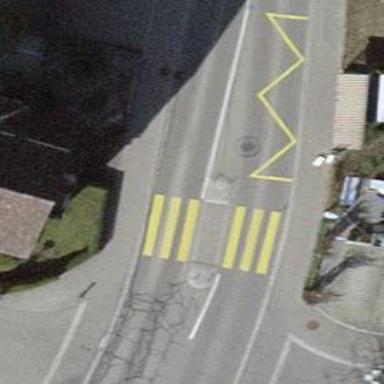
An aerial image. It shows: Uncontrolled zebra crossing with pedestrian island.